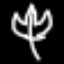
Label: leaf